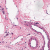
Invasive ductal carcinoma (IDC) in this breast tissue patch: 0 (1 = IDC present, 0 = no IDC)